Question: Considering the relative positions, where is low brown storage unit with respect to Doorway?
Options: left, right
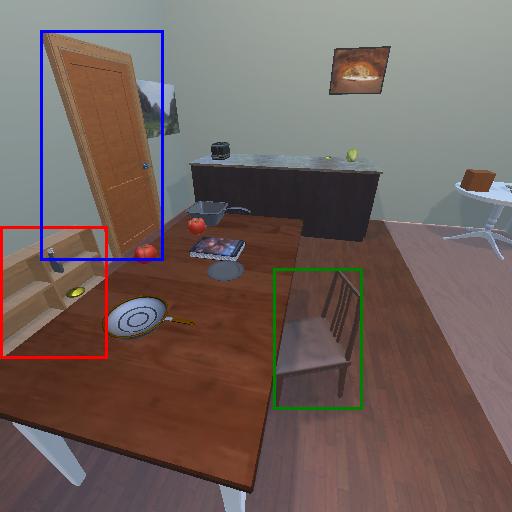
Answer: left